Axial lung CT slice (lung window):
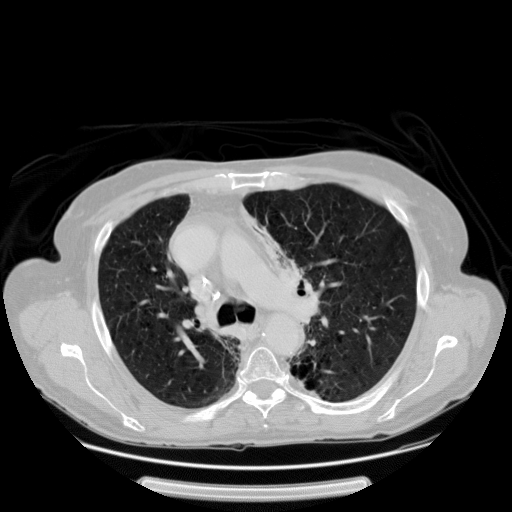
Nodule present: no